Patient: sex M, age 60
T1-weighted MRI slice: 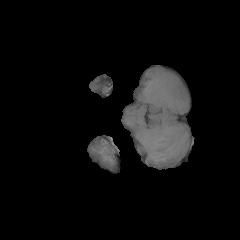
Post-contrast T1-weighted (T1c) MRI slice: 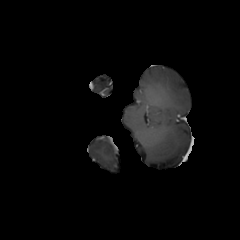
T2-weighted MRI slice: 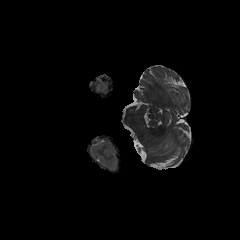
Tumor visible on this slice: no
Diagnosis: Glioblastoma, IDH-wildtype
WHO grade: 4